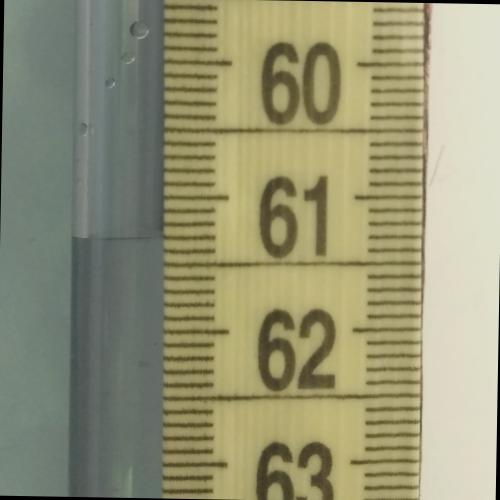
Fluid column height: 61.3 cm